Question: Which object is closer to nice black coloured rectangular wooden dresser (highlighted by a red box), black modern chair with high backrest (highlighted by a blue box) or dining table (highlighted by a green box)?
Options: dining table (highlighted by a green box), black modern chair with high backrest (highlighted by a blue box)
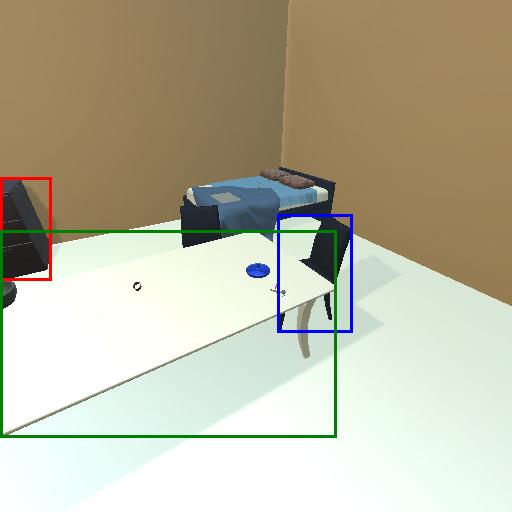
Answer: dining table (highlighted by a green box)